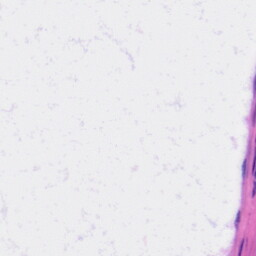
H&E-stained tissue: Liver